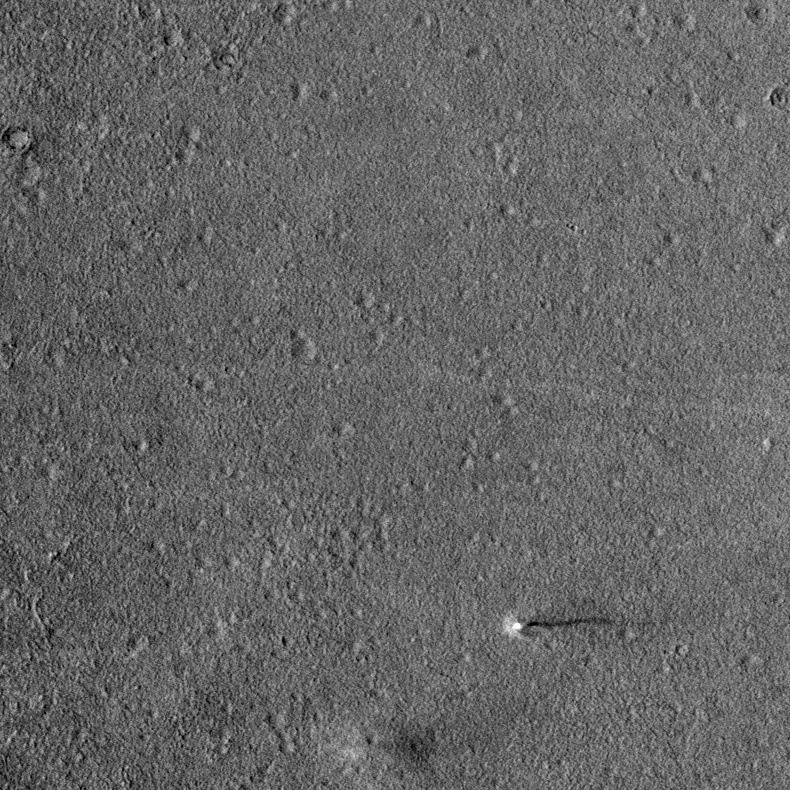
Label: dustdevil